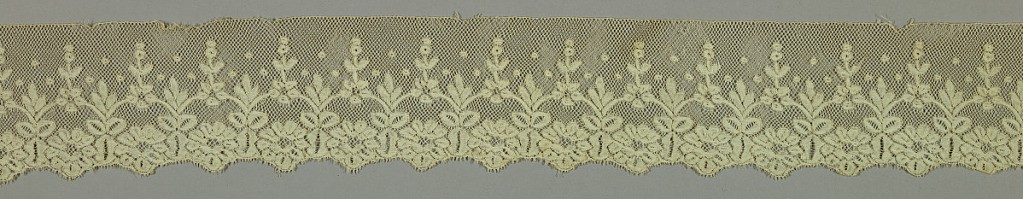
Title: Band
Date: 19th century
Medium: linen Technique: bobbin lace (Valenciennes diamond ground)
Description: Border with a design of joined flower and leaf motifs with dots and a scalloped edge.